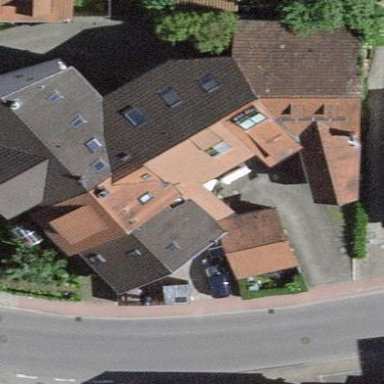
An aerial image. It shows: Simple house.